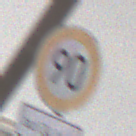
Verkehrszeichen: Geschwindigkeit90
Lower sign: LaengeEinerStrecke6
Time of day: MorningAfternoon
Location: Roofed (Urban)
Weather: PartlyCloudy
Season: NotSpecified
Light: Natural